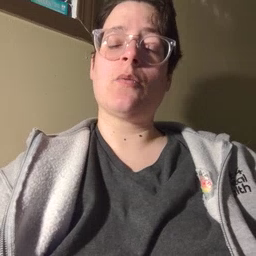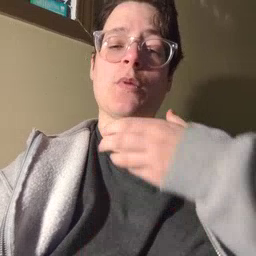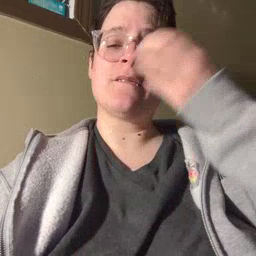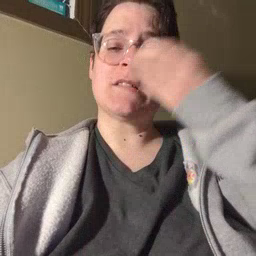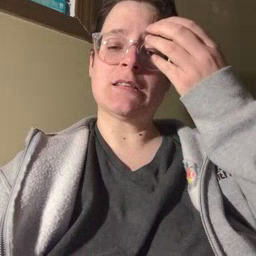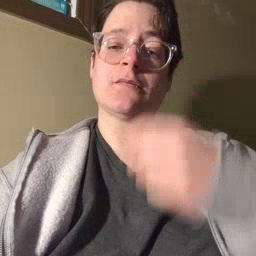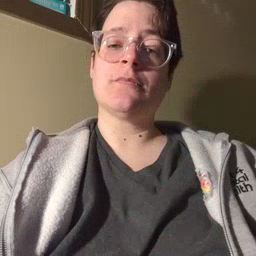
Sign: giraffe